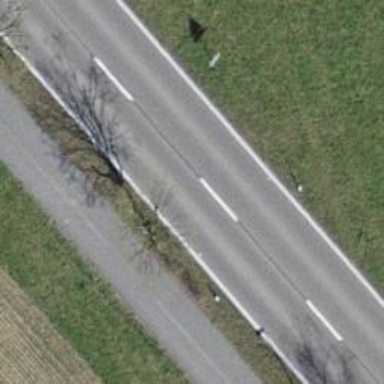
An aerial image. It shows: Avenue lined with trees.